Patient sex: F
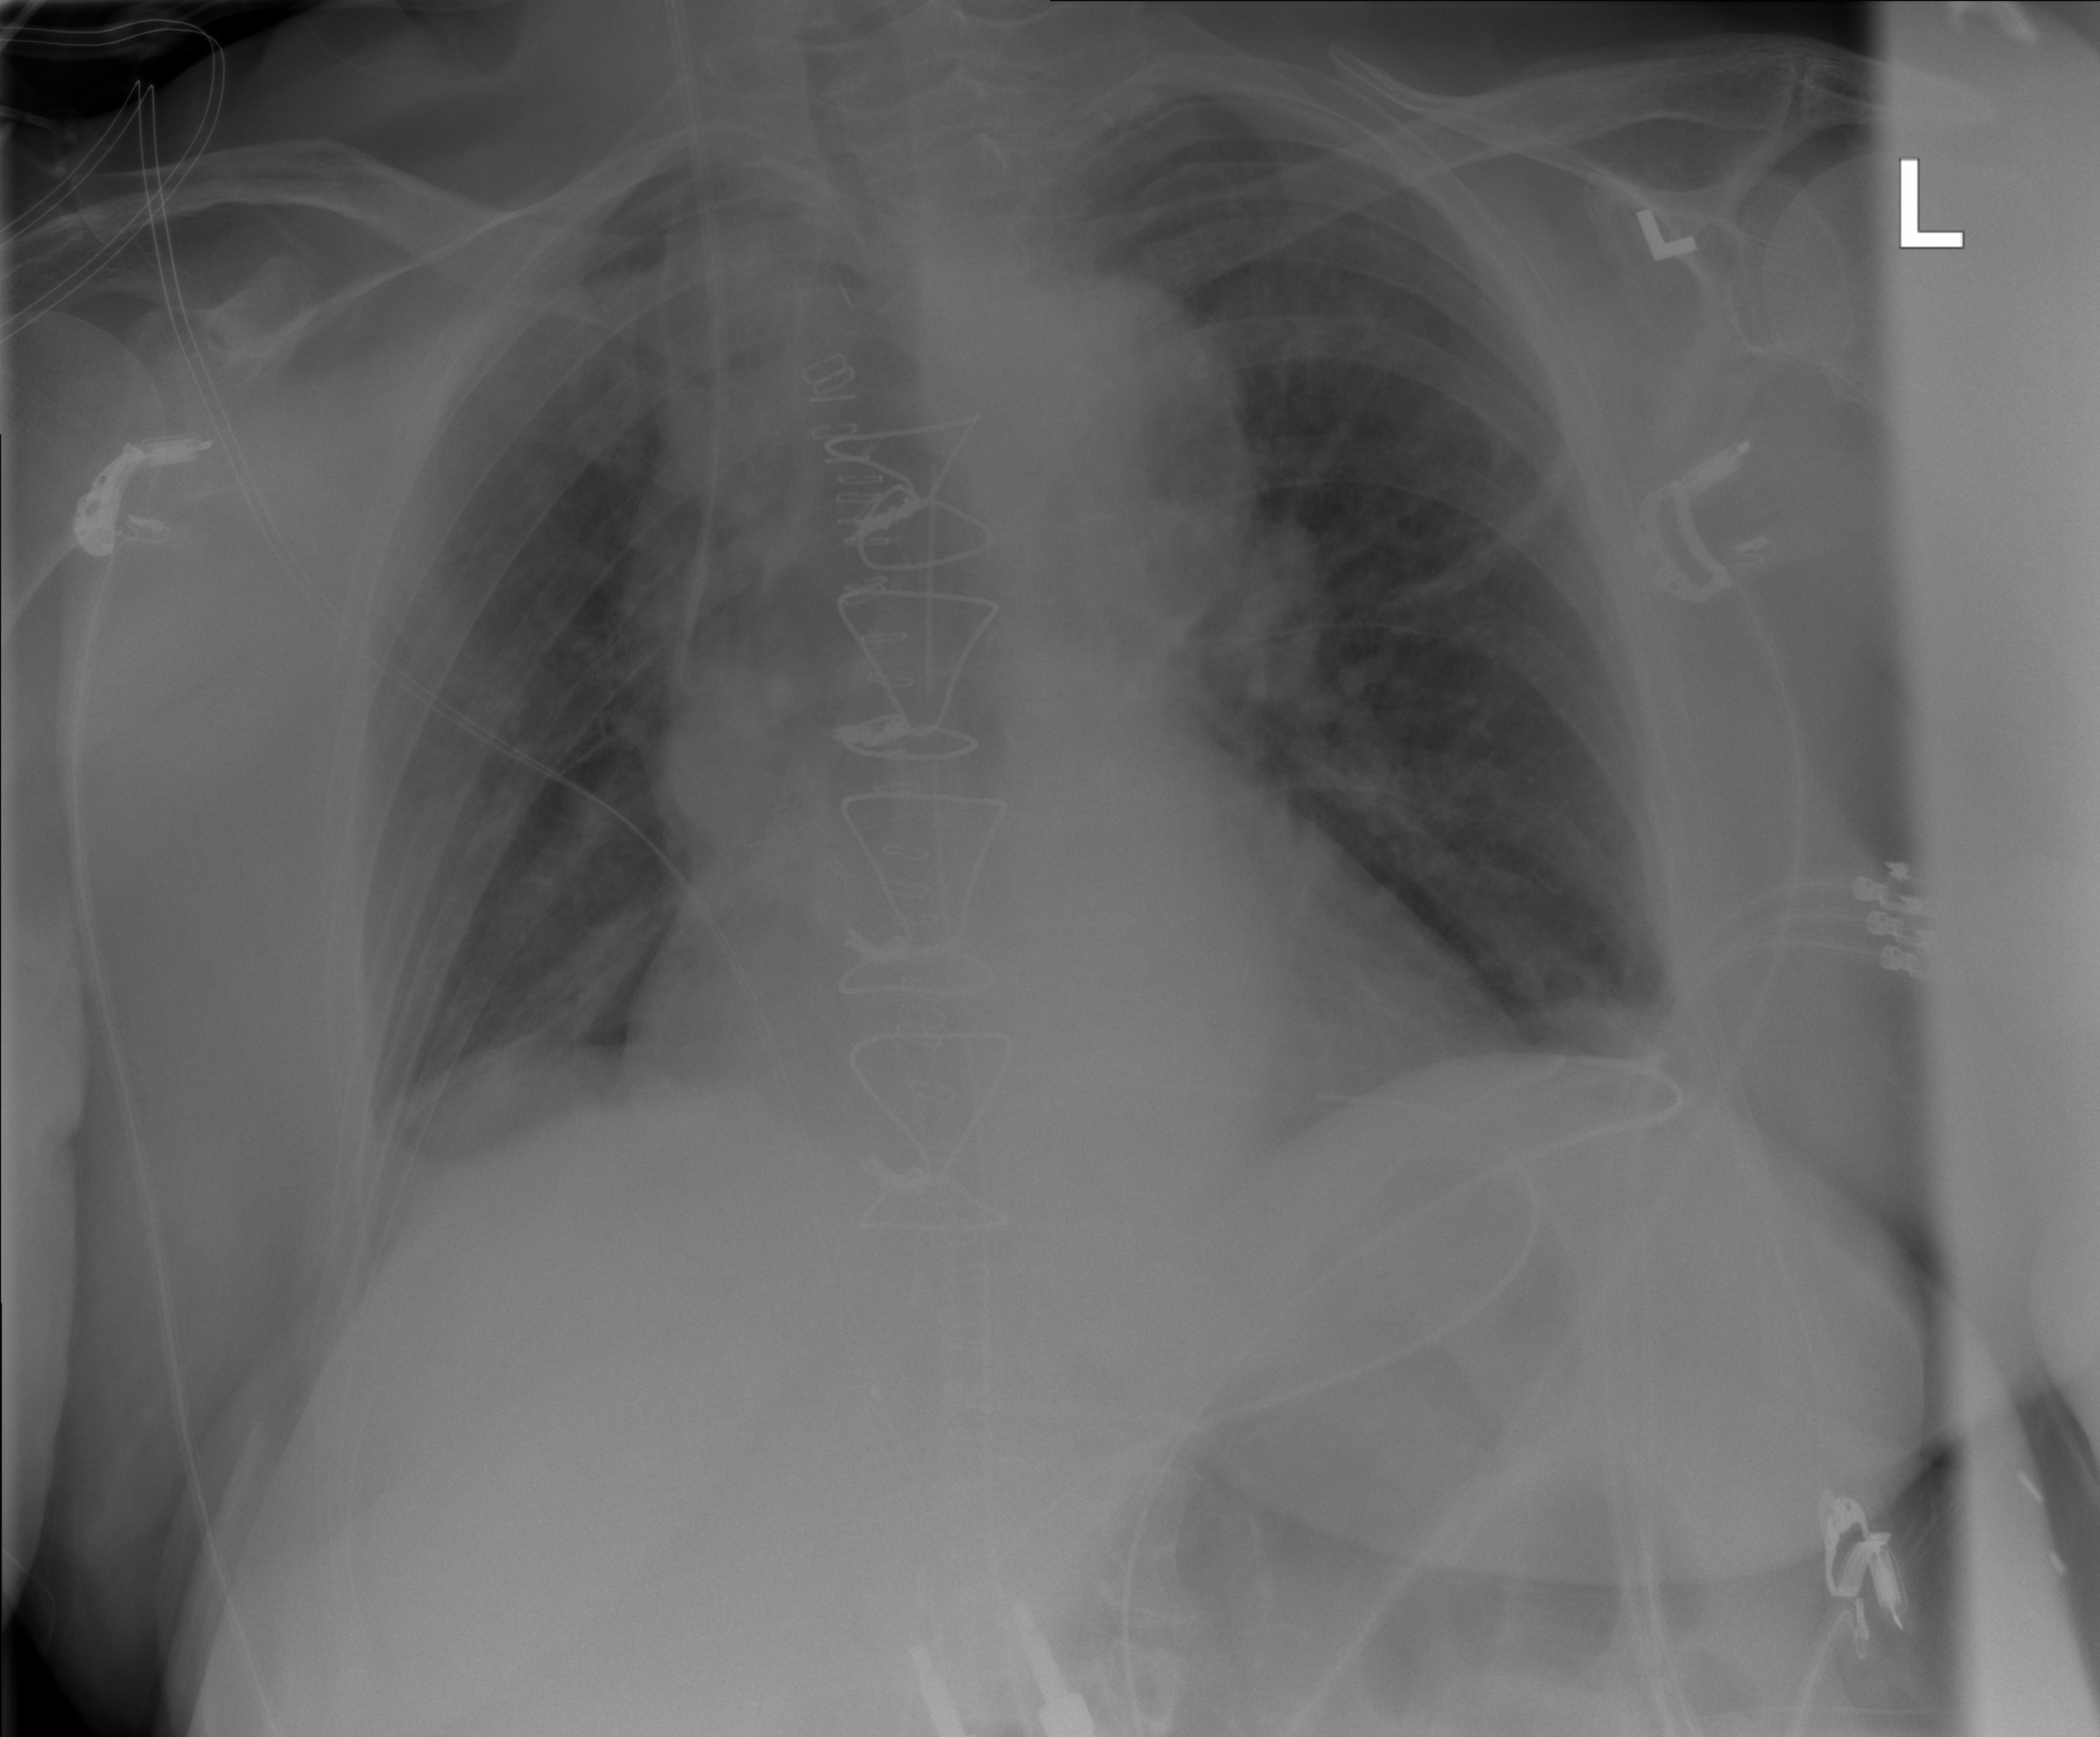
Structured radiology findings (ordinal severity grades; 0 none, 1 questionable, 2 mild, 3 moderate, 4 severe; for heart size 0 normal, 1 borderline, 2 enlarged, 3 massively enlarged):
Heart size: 2
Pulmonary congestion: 2
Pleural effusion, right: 2
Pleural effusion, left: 2
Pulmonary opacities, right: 0
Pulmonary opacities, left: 0
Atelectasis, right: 2
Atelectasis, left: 2